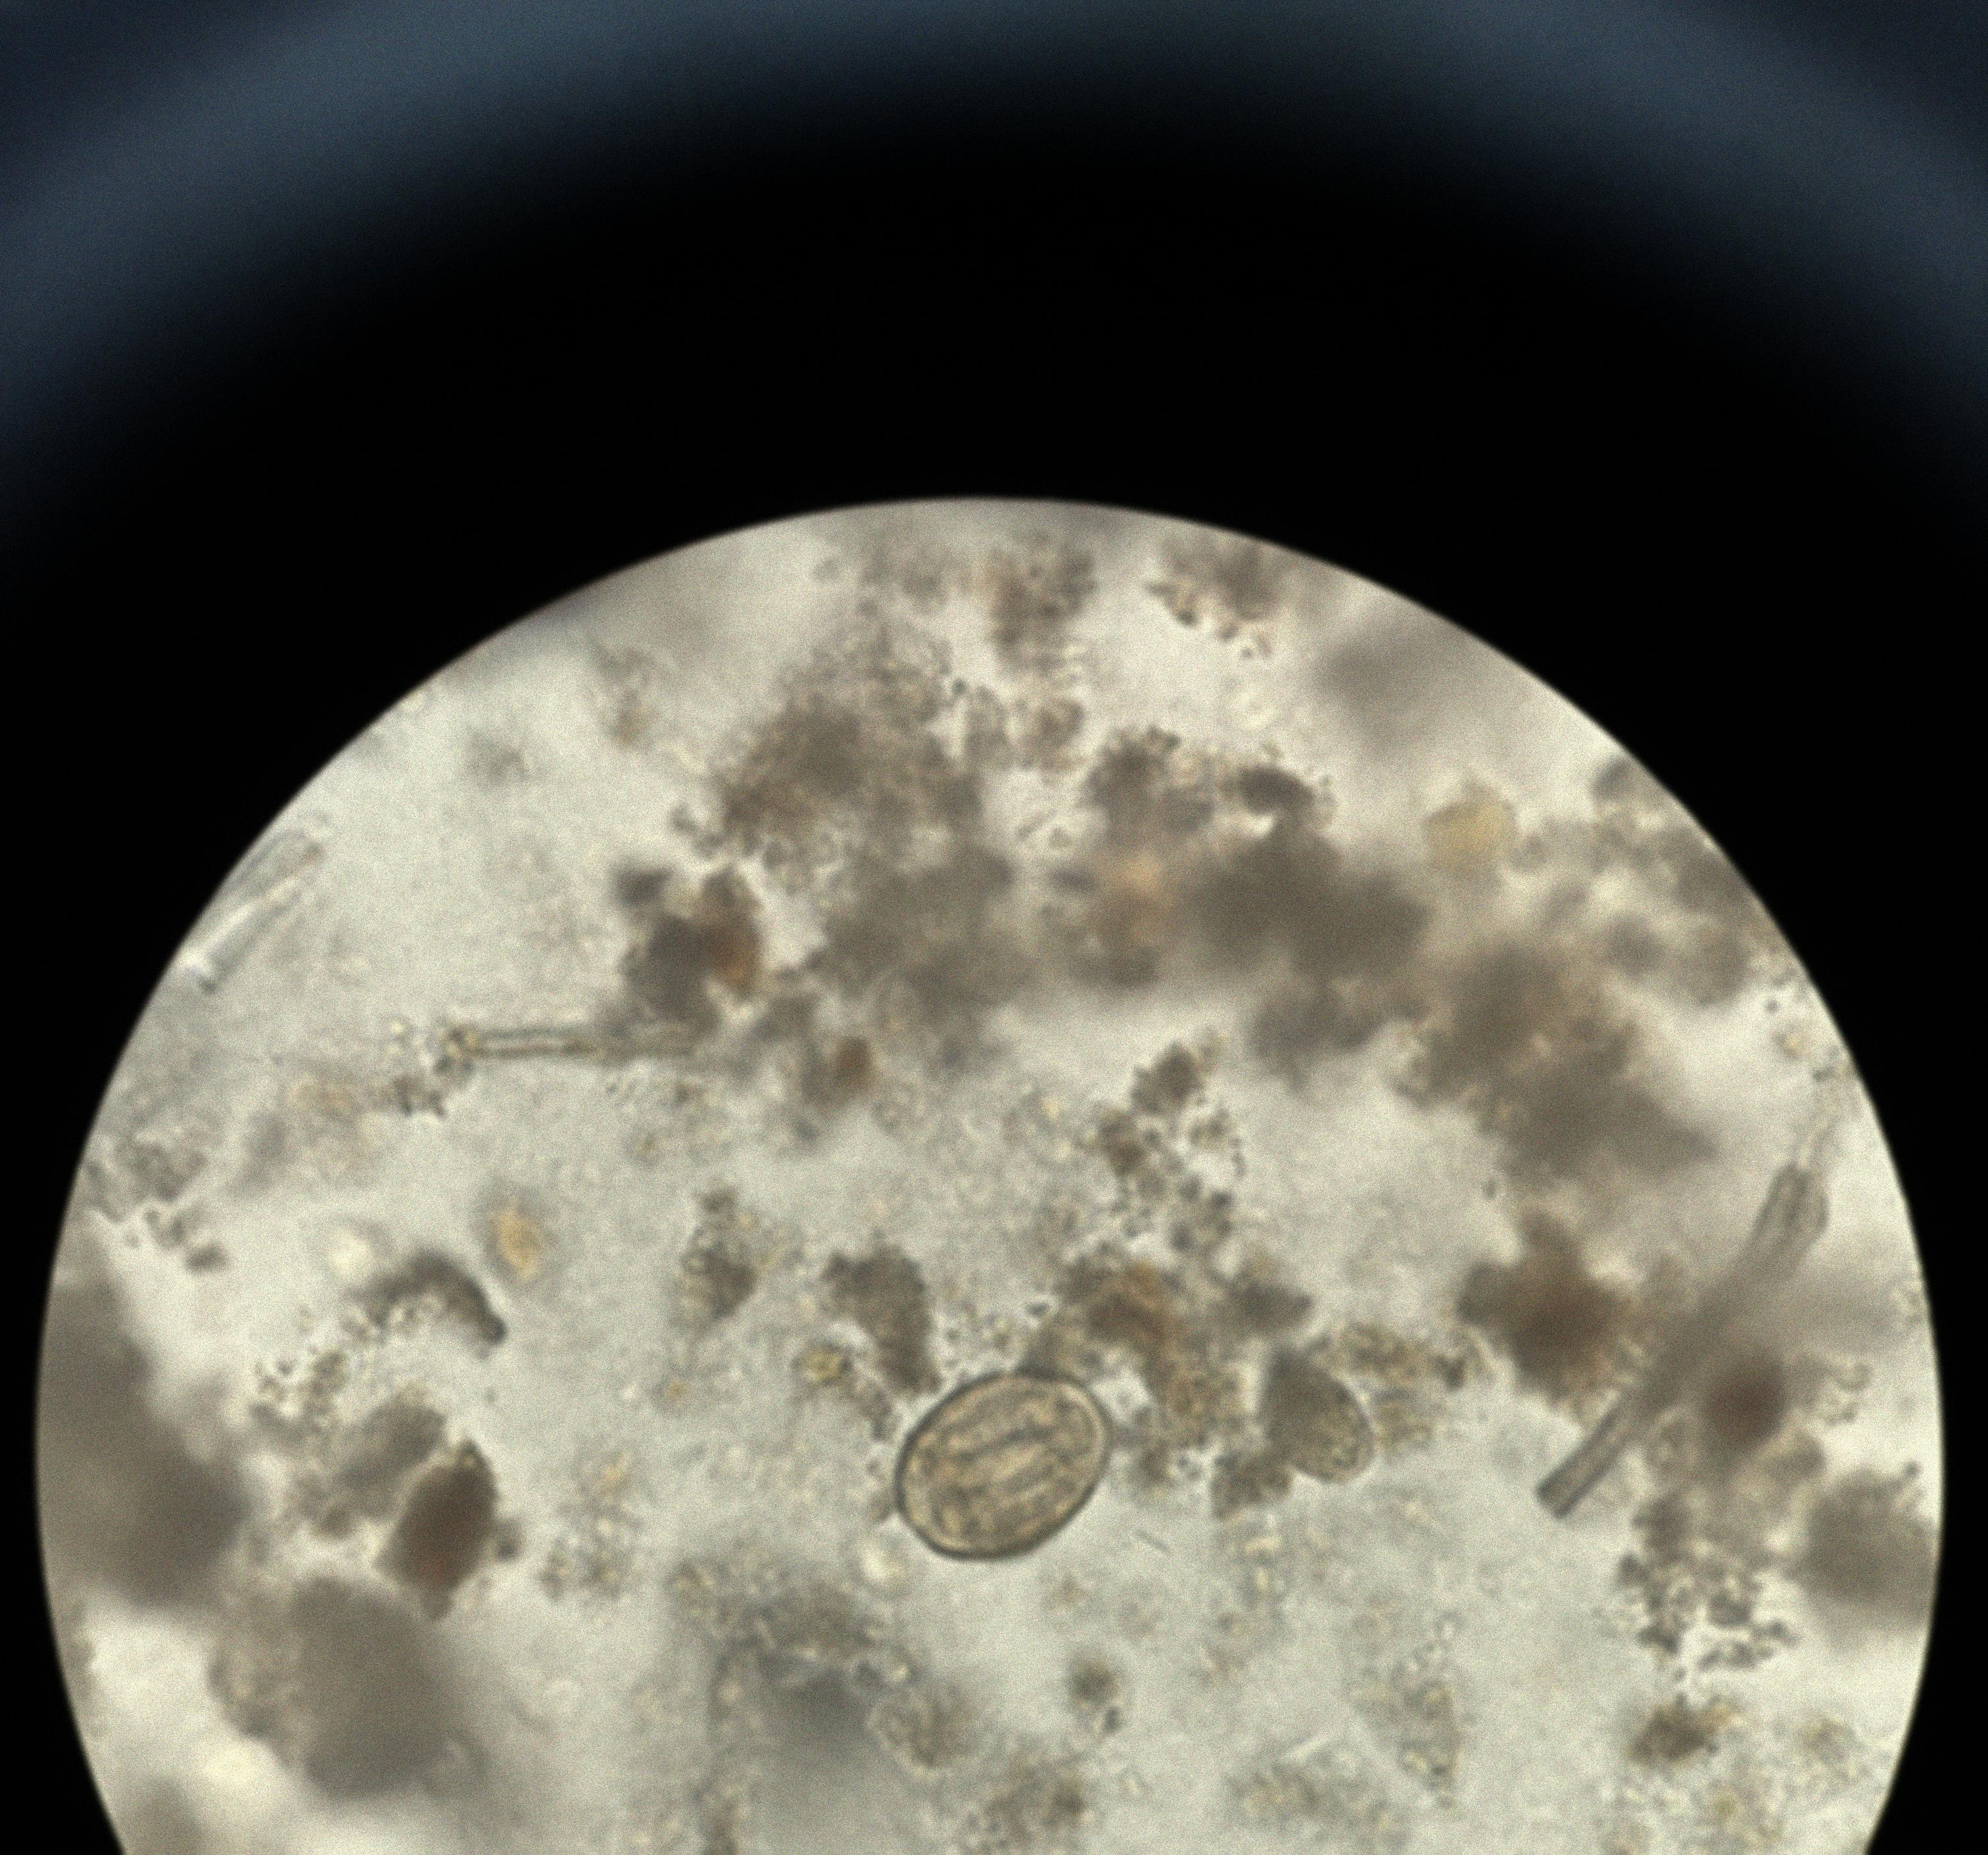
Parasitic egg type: Ascaris lumbricoides